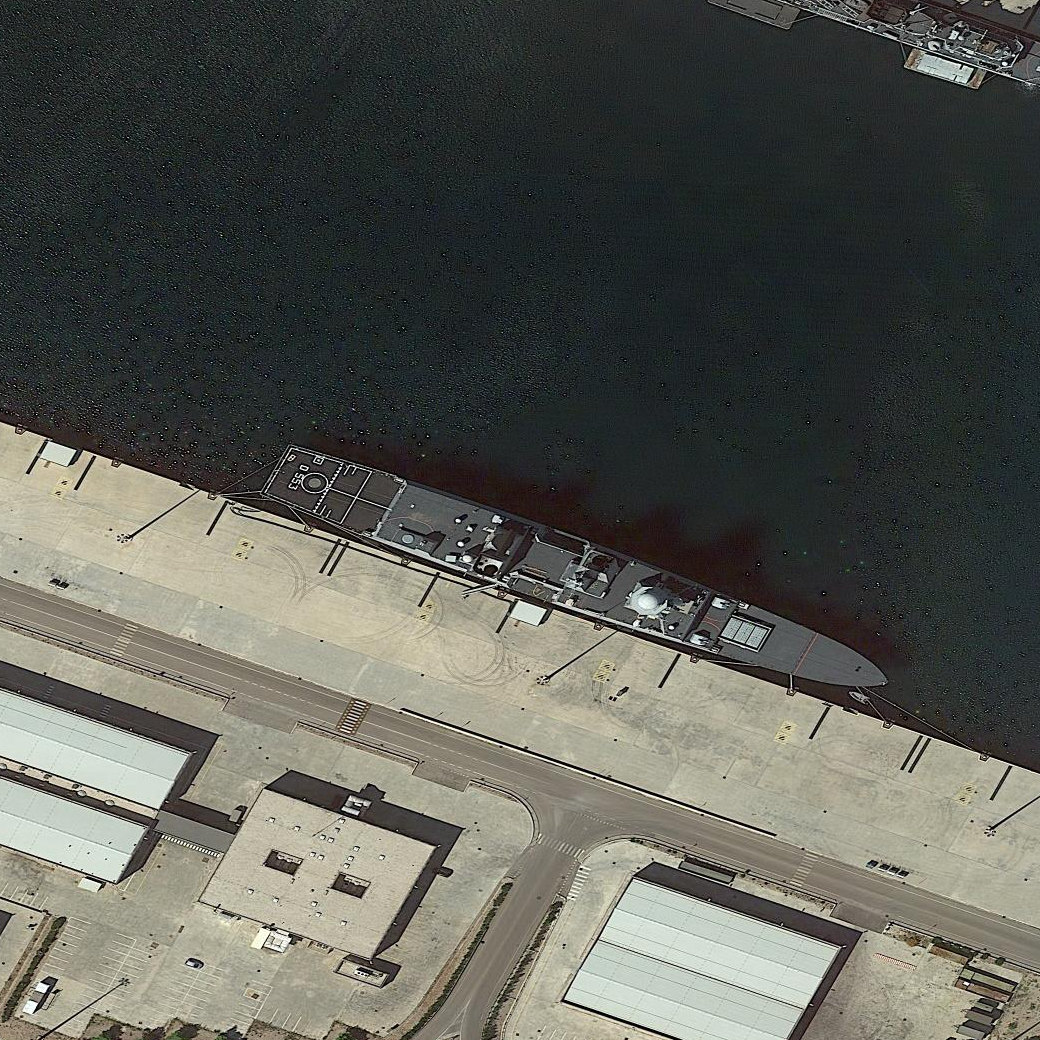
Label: destroyer